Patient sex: M
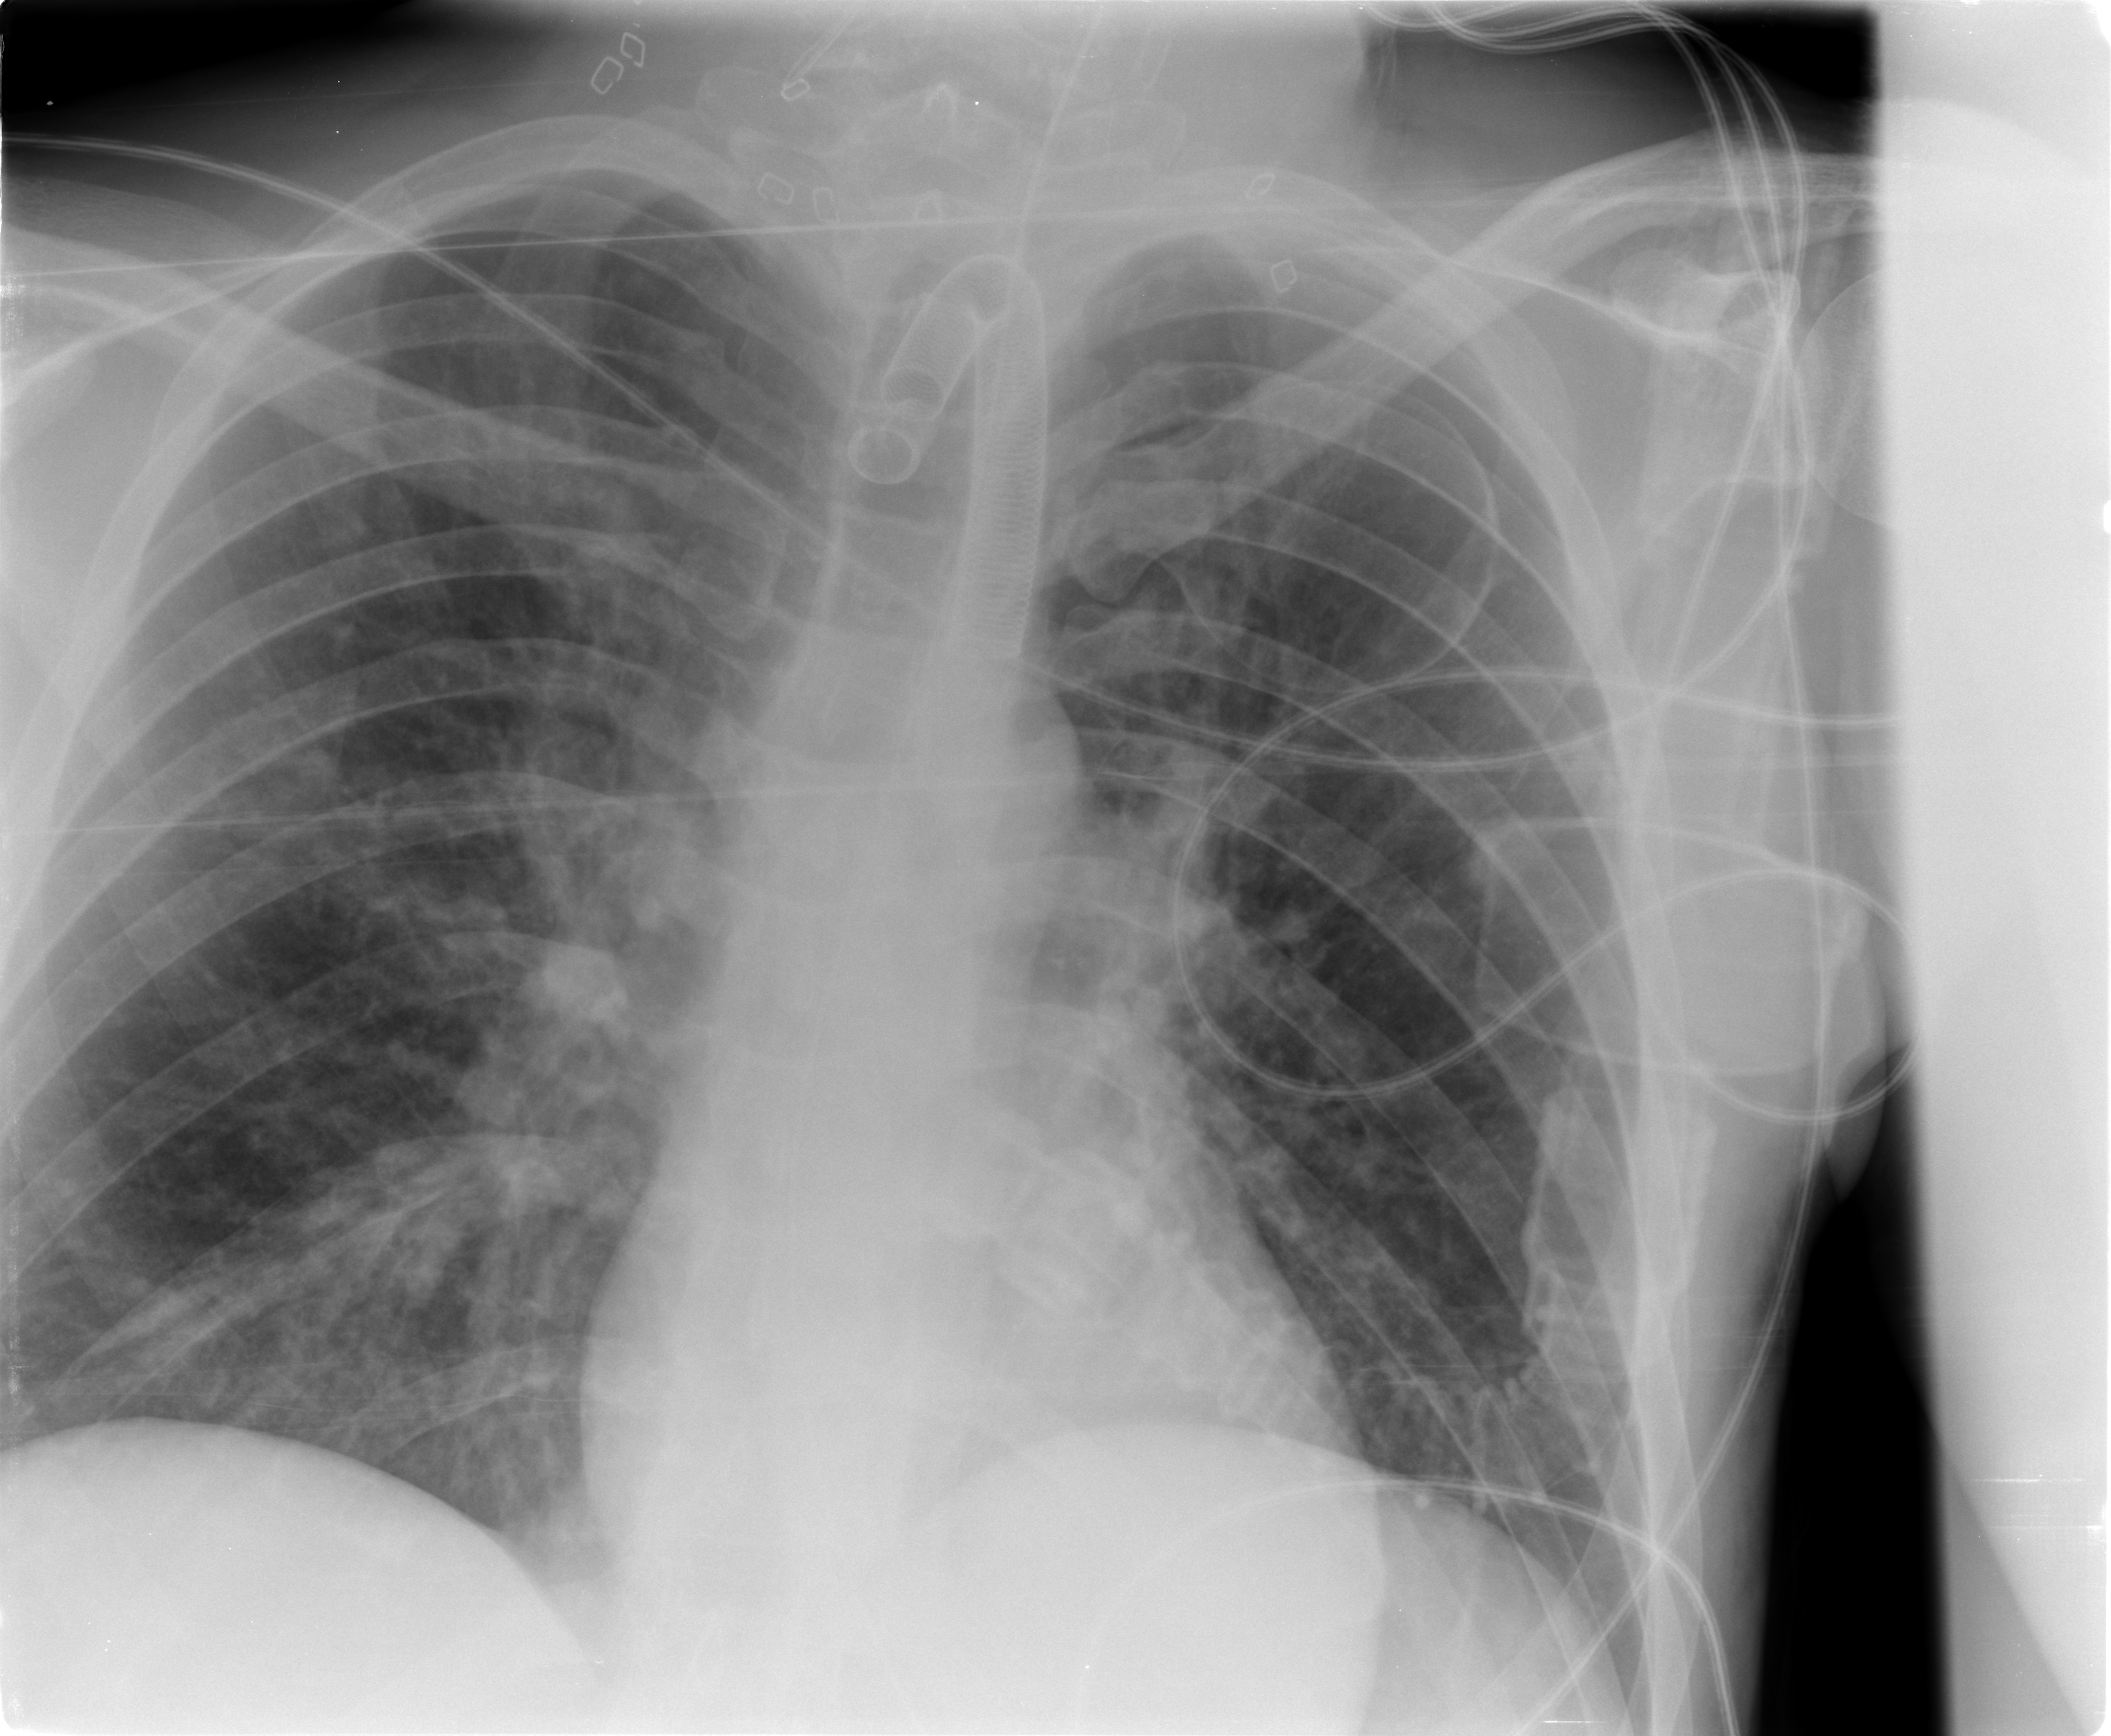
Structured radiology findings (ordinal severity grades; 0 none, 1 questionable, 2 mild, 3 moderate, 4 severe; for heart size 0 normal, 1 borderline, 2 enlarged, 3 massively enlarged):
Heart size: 0
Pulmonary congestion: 2
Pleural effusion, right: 0
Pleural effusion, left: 0
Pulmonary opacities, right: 2
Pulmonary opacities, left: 0
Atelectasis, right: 2
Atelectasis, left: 1